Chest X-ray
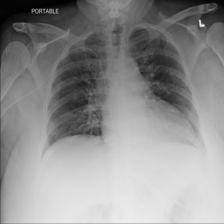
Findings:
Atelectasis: negative
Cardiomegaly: negative
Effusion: negative
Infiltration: positive
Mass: negative
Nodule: negative
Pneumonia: negative
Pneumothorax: negative
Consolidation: negative
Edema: negative
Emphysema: negative
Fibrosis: negative
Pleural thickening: negative
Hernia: negative